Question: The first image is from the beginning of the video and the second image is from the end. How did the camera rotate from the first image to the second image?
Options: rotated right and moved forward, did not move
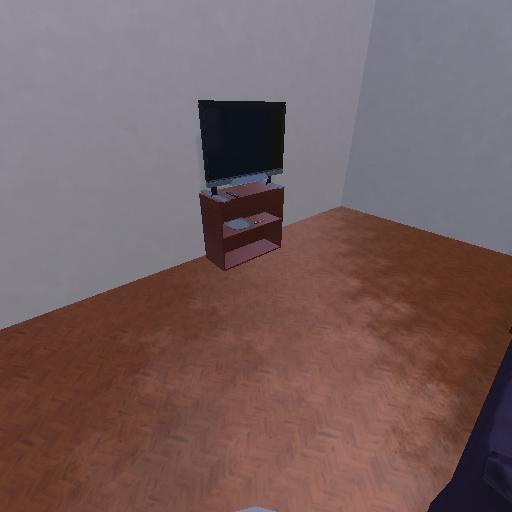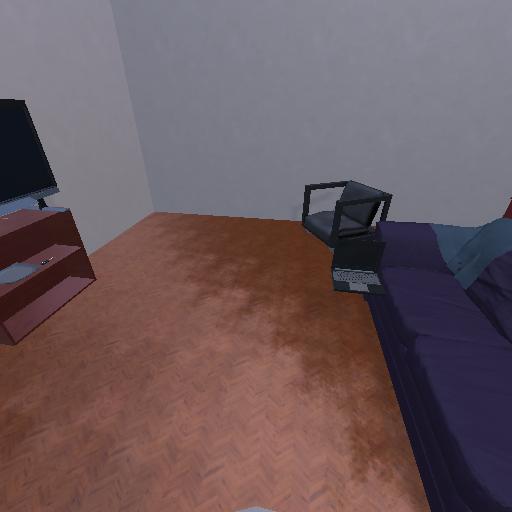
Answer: rotated right and moved forward